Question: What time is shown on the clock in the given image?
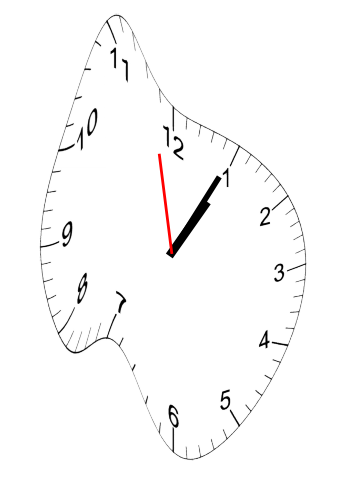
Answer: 01:04:58